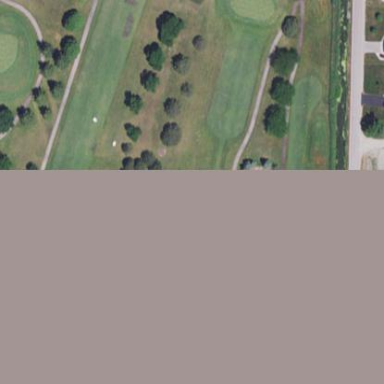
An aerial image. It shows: Grassy area designated as golf fairway.